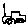
Label: car